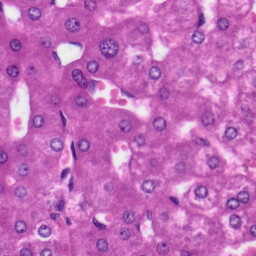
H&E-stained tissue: Liver